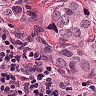
Metastatic tissue present: yes